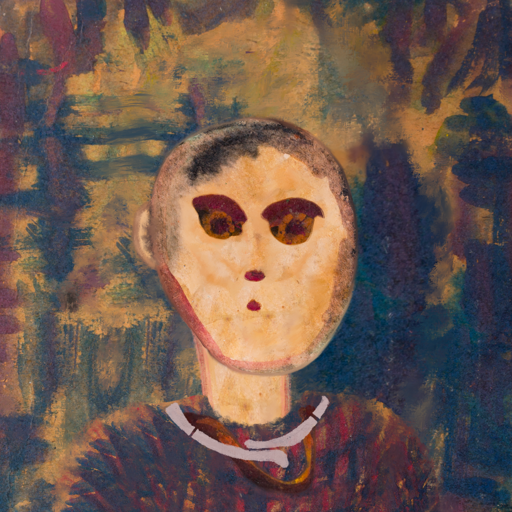
Background: InTheSun, Head And Neck Front: Childish, Face Front: Doll, Bust: In_The_Sun, Hair Front: Blank, Head Accessory: Blank, Second Necklace: Comrade, Necklace: Hypocrite_2, Baby: Blank